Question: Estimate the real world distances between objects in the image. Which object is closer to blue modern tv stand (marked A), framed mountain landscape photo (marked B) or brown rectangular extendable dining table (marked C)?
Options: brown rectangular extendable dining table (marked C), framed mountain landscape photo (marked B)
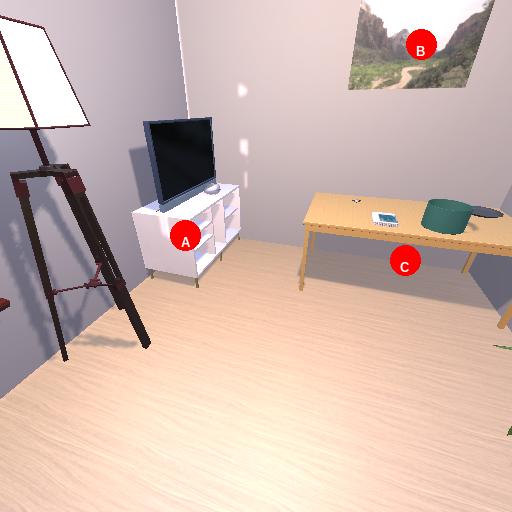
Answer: brown rectangular extendable dining table (marked C)